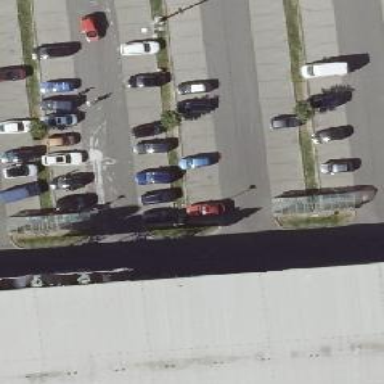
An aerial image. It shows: Asphalt parking aisle road.